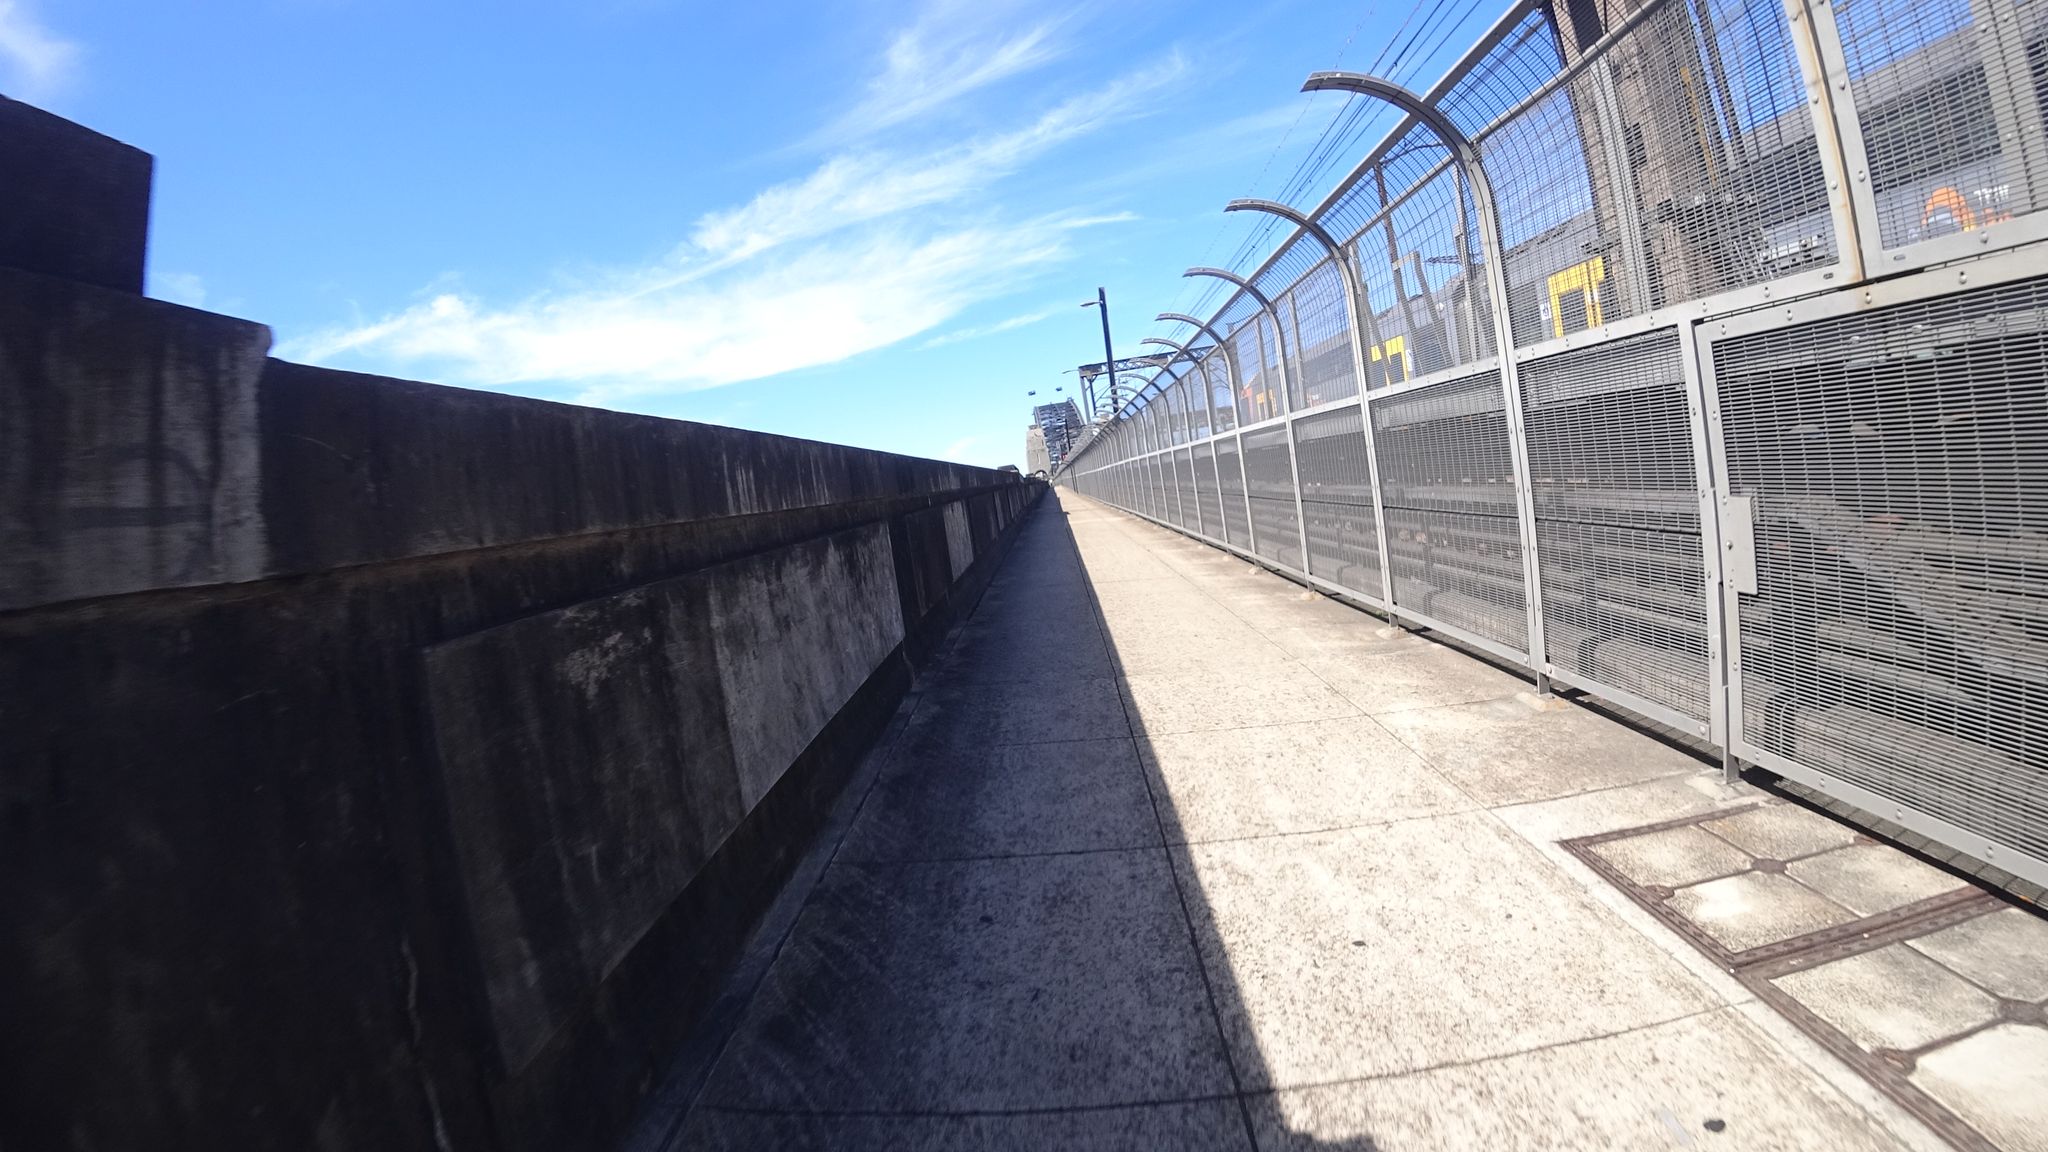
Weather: clear
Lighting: day
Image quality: good
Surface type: cycling surface
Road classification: steps, cycleway
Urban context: urban centre
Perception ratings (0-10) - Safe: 0.97, Lively: 0.55, Beautiful: 1.95, Boring: 5.97, Depressing: 4.96, Wealthy: 1.51